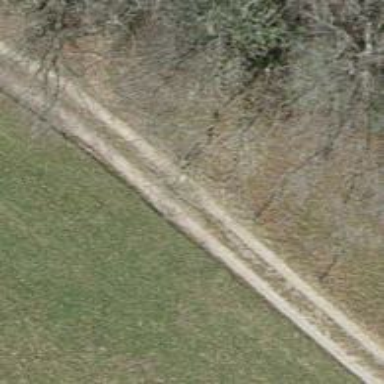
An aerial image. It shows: Gravel track with Grade 3 quality.